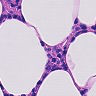
Metastatic tissue present: no